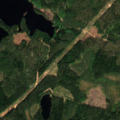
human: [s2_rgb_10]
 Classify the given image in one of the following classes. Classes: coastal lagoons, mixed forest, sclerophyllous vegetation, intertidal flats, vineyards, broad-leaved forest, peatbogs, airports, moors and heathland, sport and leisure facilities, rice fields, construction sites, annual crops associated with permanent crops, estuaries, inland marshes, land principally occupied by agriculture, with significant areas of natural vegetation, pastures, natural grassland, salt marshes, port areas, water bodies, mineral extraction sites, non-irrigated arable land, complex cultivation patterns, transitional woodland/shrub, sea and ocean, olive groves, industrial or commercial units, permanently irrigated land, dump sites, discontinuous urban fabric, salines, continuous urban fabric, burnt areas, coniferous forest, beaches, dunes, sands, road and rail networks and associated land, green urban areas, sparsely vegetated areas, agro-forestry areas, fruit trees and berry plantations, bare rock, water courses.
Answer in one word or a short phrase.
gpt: coniferous forest, mixed forest, transitional woodland/shrub, water bodies